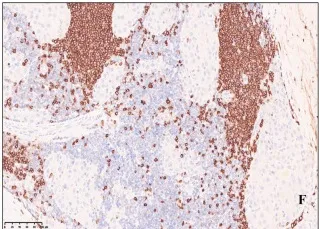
CD20 negative, original magnification x200.
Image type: pathology (immunostaining)